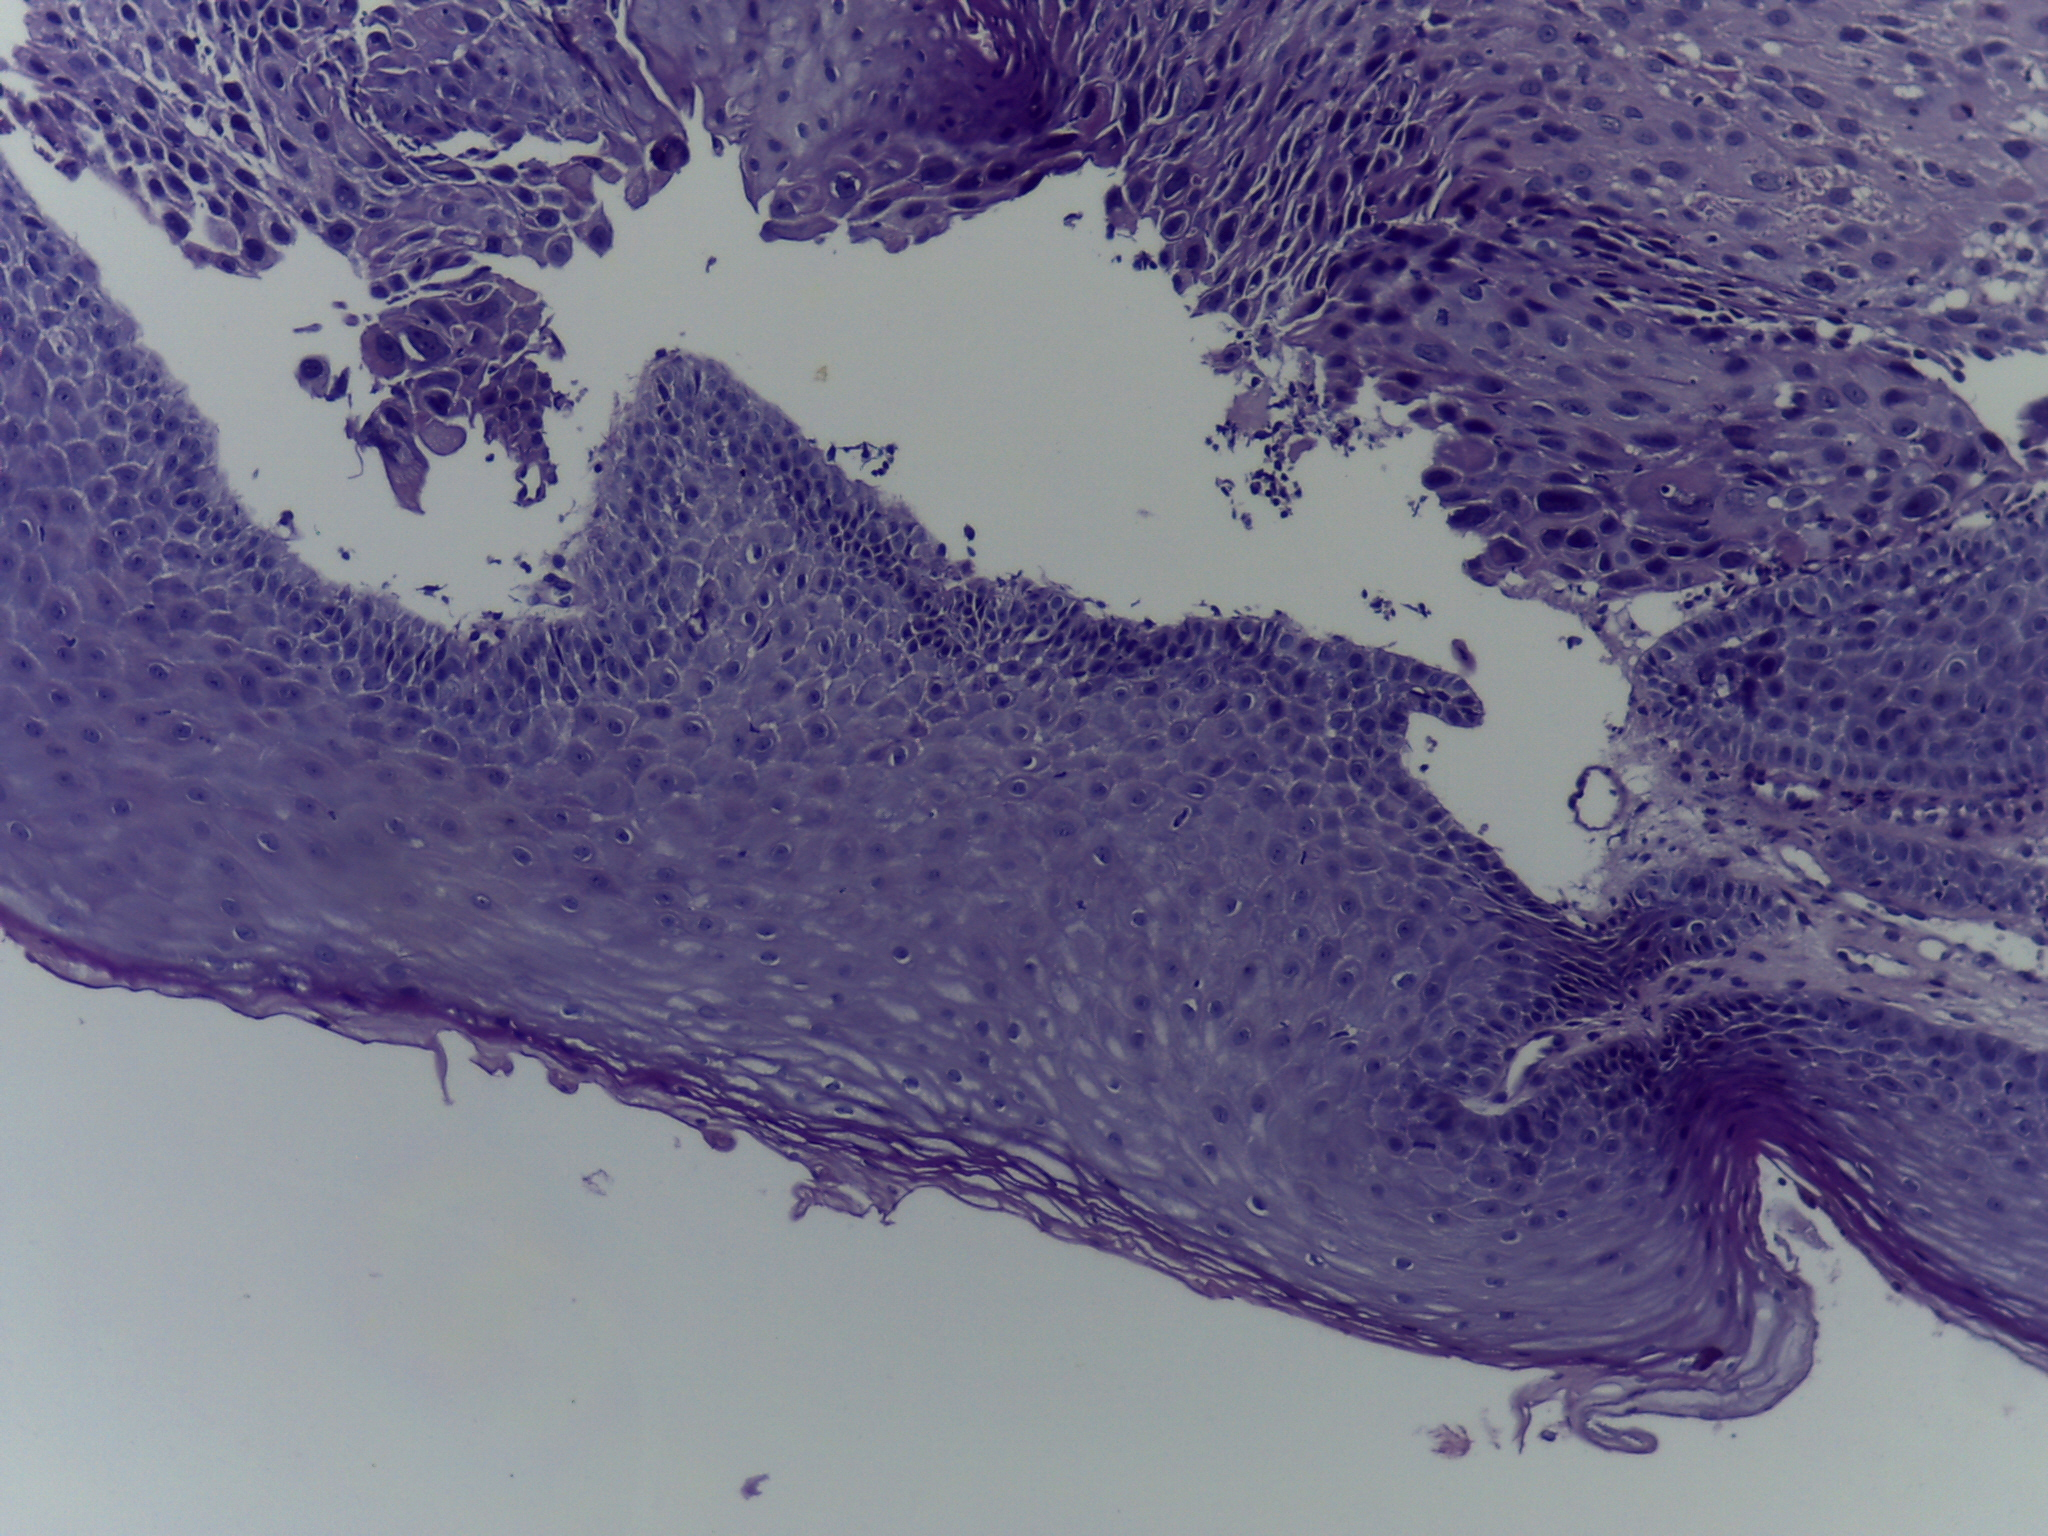
Diagnosis: OSCC